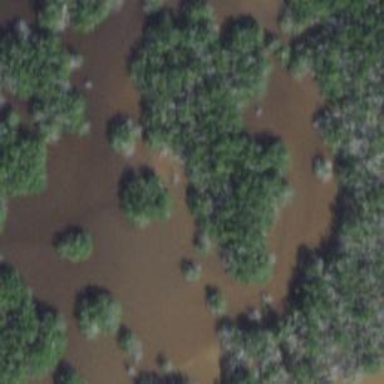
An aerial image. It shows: Mangrove wetland featuring plant community of Mangrove Swamp.